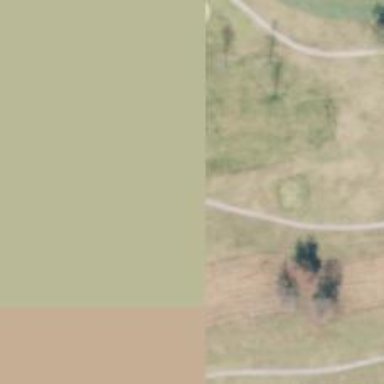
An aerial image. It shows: Service road designated as golf cart path.